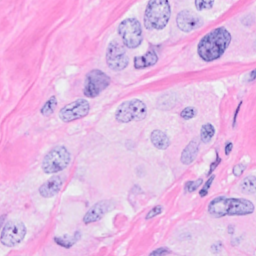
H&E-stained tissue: Breast